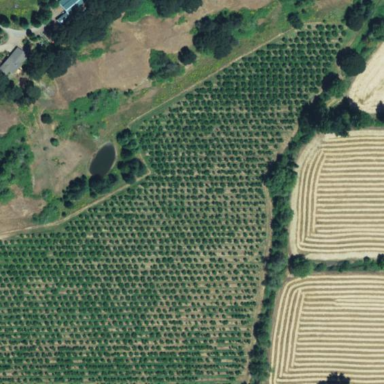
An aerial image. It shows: Orchard with deciduous broadleaved trees.